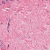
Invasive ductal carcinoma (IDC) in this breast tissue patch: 0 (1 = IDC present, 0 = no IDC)